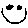
Label: smiley face